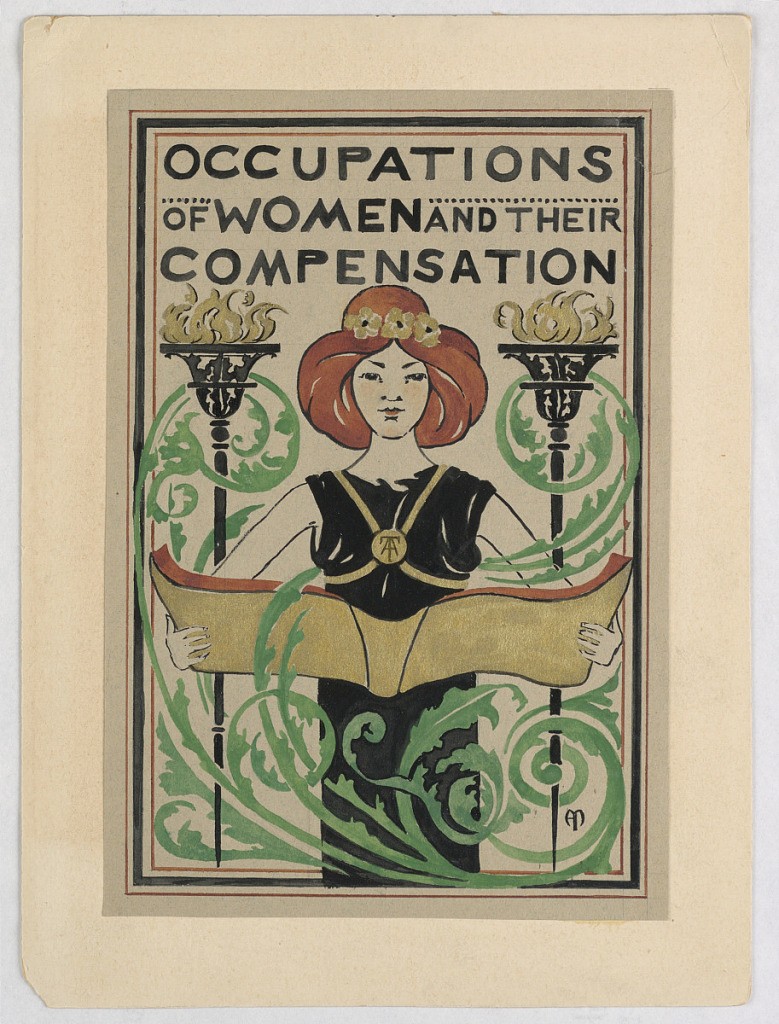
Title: Design for Title Page, "Occupations of Women and Their Compensation"
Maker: Alice Cordelia Morse, American, 1863–1961
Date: ca. 1899
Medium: Brush and gouache on greyish-brown paper, mounted on illustration board
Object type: Drawing
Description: A woman in a black dress, with gold bands across her chest and a medallion at the center with the letters "AT," stands holding an open book with a gold cover. A crown of three gold flower blossoms appears on top of her red hair. Flanking the woman are two tall black torches with gold flames. Green scrolled vines are intertwined around the torches and overlap with the woman in the foreground. Above the woman is written in black text: OCCUPATION / OF WOMEN AND THEIR / COMPENSATION.